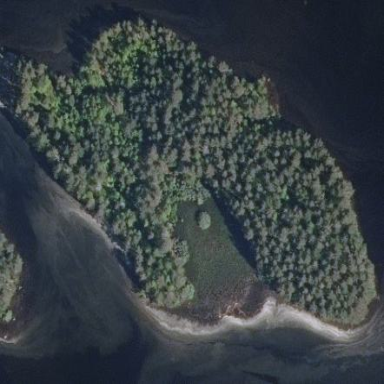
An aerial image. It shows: Islet.